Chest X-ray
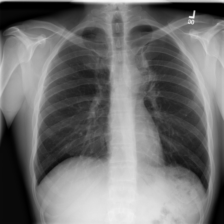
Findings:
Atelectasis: negative
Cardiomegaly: negative
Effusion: negative
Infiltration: negative
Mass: negative
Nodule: negative
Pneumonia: negative
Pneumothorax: positive
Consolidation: negative
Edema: negative
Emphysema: negative
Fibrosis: negative
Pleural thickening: negative
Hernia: negative